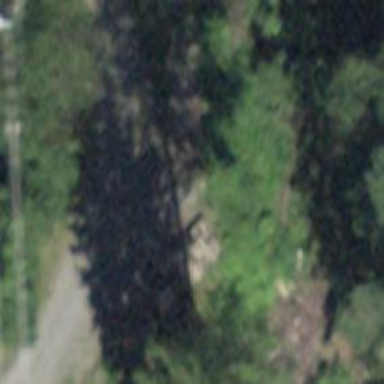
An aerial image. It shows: Bench for seating.